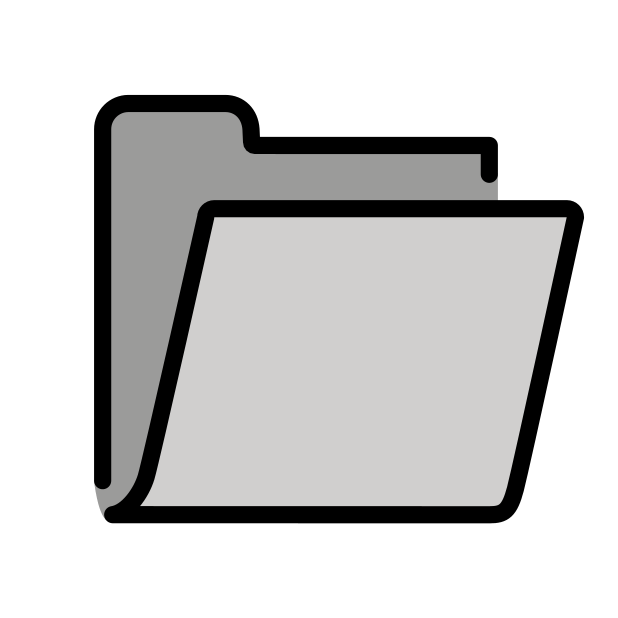
open file folder